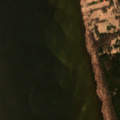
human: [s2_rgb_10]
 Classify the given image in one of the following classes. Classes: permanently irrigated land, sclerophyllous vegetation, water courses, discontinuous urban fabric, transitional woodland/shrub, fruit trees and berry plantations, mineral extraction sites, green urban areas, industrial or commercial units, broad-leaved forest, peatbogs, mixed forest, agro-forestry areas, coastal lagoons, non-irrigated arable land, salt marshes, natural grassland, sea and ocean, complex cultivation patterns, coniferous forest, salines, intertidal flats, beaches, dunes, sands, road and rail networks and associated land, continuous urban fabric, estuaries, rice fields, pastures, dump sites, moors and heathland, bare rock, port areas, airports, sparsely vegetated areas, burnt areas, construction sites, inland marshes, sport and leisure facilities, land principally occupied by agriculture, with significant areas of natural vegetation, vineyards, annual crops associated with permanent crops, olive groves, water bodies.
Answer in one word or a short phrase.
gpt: complex cultivation patterns, coniferous forest, transitional woodland/shrub, inland marshes, coastal lagoons